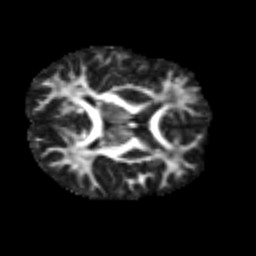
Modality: FA
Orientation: axial
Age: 23
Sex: male
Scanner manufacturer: siemens
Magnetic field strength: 3 T
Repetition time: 2.3 s
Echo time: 0.085 s